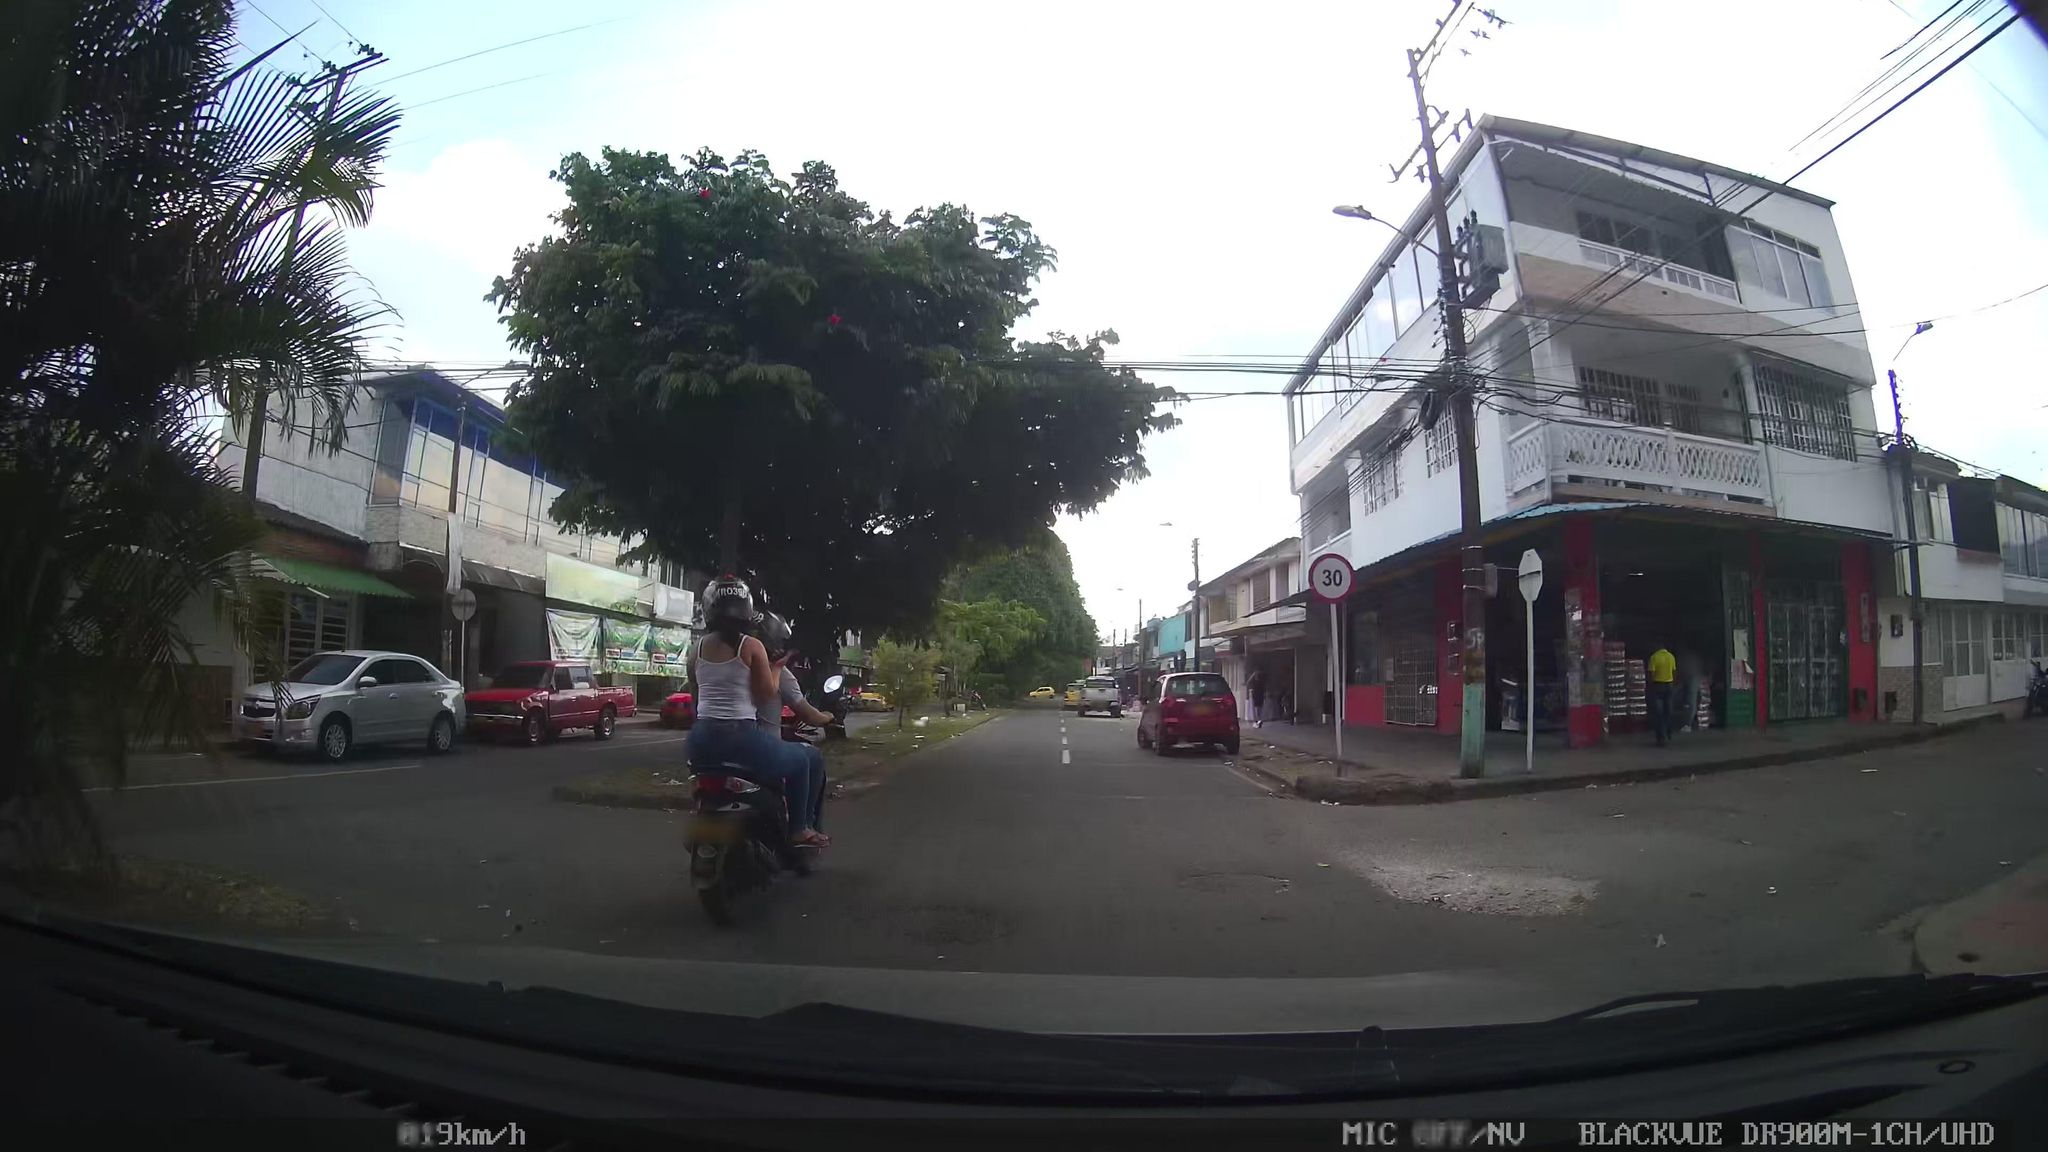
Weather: clear
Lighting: day
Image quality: good
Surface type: driving surface
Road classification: residential
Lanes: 2.0
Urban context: urban centre
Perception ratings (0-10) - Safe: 1.98, Lively: 8.08, Beautiful: 1.02, Boring: 2.62, Depressing: 2.82, Wealthy: 1.34